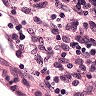
Metastatic tissue present: no